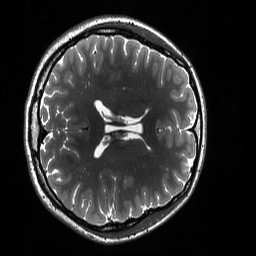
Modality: T2w
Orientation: axial
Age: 22
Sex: female